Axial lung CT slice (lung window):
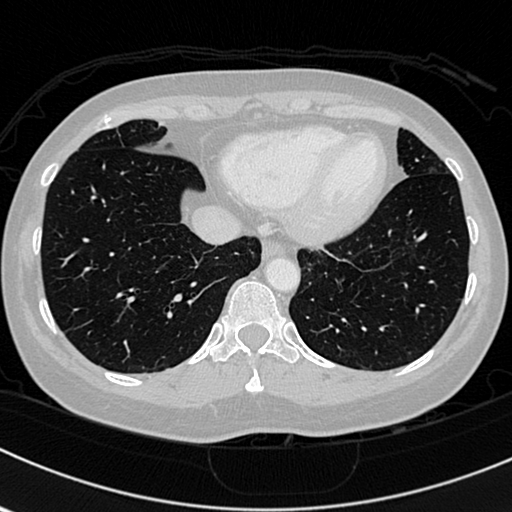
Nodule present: no